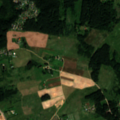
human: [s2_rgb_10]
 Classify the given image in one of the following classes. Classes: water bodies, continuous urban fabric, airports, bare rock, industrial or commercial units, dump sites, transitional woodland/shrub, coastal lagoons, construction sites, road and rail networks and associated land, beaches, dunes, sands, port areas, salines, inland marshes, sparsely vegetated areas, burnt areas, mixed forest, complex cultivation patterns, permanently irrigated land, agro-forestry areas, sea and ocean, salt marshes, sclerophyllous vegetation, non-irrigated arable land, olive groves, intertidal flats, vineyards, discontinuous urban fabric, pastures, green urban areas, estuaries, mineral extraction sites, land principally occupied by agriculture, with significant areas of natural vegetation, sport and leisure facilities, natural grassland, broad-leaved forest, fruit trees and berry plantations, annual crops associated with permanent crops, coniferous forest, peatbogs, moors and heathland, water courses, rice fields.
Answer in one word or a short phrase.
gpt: discontinuous urban fabric, non-irrigated arable land, complex cultivation patterns, coniferous forest, mixed forest